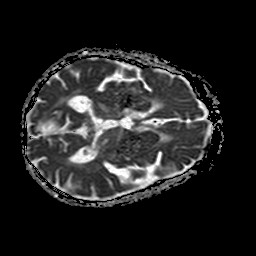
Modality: ADC
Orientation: axial
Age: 81
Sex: female
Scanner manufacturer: philips
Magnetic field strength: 1.5 T
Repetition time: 3.684 s
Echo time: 0.09411 s